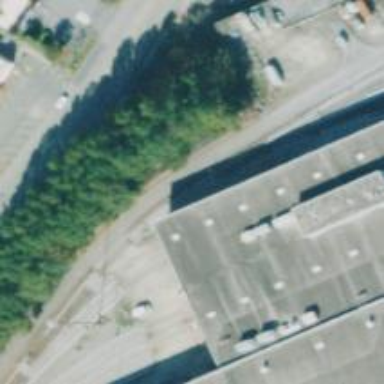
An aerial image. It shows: Yard tunnel serving as building passage for electrified rail.